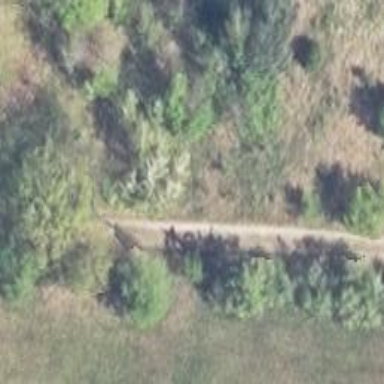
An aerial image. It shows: Path with ground surface. The track is of grade1 quality.